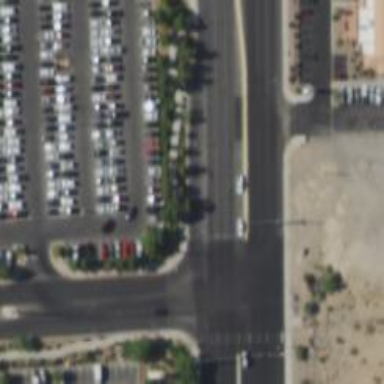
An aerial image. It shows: Solid stop line on the road marking.